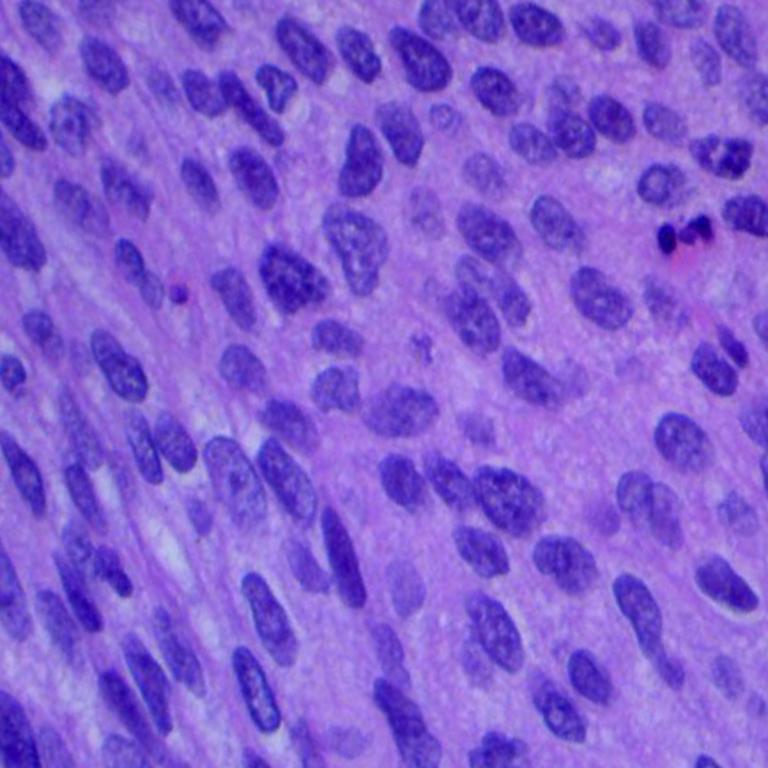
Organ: lung
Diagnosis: squamous carcinomas